Interaction volume radius: 5 \u00c5
Interaction volume height: 15 \u00c5
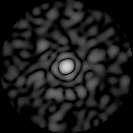
Disorder parameter: 0.8524